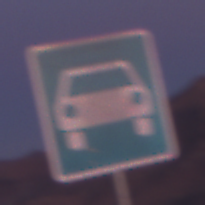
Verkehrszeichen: Kraftfahrstrasse
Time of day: Dawn
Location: Outdoor (Nature)
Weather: PartlyCloudy
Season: NotSpecified
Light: Natural